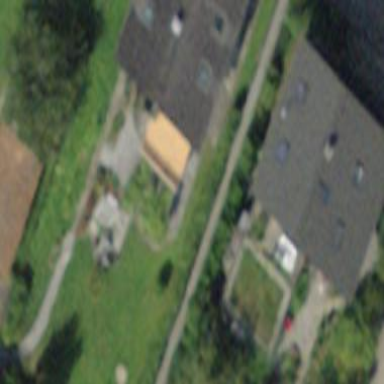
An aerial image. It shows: Residential building that serves as guest house.